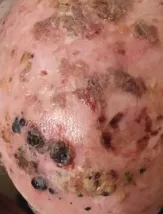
Evolution of the lesions. 2 months after the first ECT, and ,1 month after 1 cycle of anti-PD1.
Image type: medical_photograph (skin_photograph)